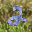
Label: 2